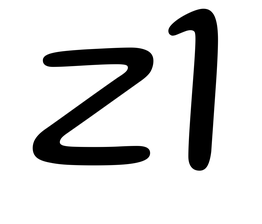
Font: Gluten_Light